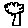
Label: tree